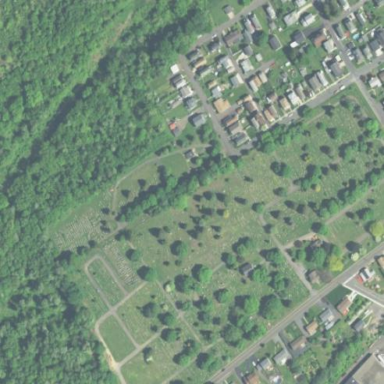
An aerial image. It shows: Cemetery.